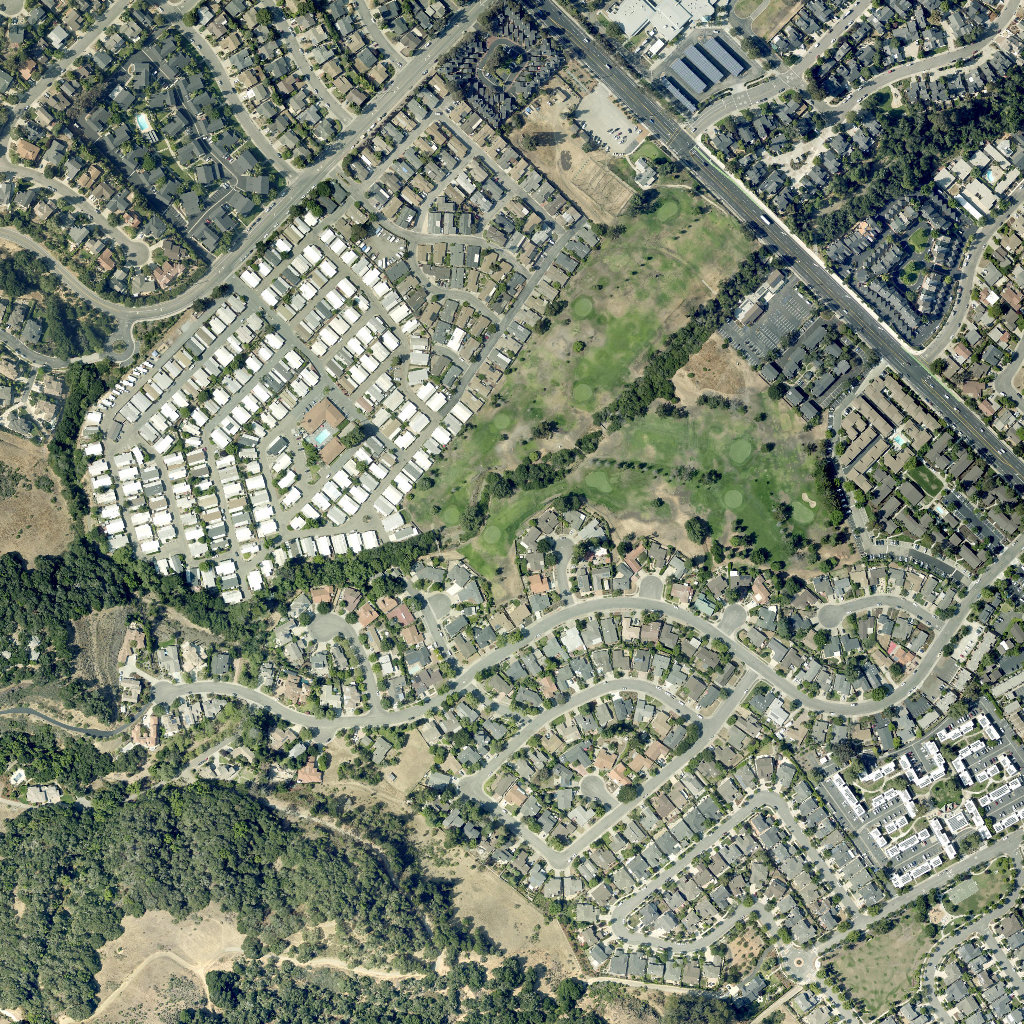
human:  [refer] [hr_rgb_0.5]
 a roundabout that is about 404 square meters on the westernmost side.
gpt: <box>[[10, 32, 13, 35, 0]]</box>